Field crop: maize
Growth stage: 2
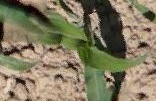
Species: maize